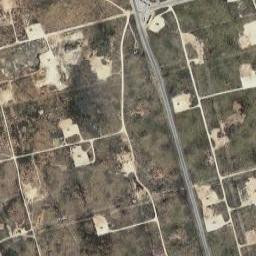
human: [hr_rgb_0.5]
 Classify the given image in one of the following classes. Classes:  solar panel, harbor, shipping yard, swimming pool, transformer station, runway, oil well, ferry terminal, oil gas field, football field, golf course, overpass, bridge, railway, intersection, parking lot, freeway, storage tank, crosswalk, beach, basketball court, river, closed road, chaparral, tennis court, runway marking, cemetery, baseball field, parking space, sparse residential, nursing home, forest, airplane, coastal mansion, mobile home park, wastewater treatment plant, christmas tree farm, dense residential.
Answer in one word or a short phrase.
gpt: oil gas field